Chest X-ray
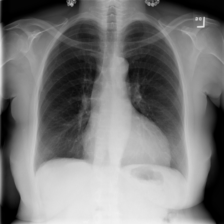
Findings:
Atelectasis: negative
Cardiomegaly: negative
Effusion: negative
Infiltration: negative
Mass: negative
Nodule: negative
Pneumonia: negative
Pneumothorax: negative
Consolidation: negative
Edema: negative
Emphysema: negative
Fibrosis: negative
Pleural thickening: negative
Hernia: negative